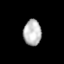
Tissue: lung
Cell type: Others
Senescence score: 0.214
Nuclear area (px): 452
Mean DAPI intensity: 186.19